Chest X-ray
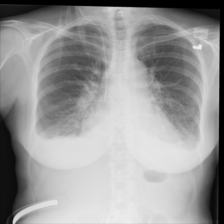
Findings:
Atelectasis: negative
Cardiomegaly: negative
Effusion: positive
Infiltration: negative
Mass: negative
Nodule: negative
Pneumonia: negative
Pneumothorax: negative
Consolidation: negative
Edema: negative
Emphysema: negative
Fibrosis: negative
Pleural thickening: negative
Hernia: negative